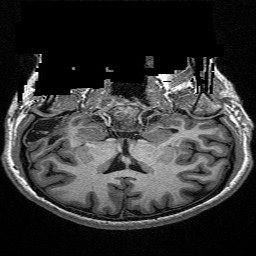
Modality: T1w
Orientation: sagittal
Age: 32
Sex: female